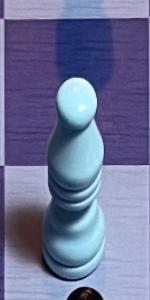
Label: Bishop_White